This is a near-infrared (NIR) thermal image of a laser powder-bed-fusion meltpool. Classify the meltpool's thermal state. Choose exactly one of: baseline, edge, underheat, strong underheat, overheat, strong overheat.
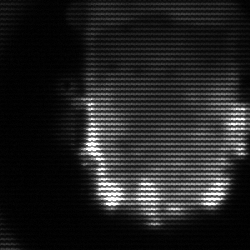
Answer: baseline